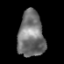
Tissue: prostate
Cell type: T cells
Senescence score: 0.3488
Nuclear area (px): 1169
Mean DAPI intensity: 115.171